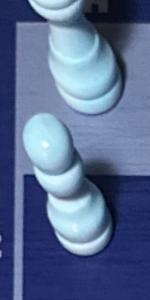
Label: Pawn_White